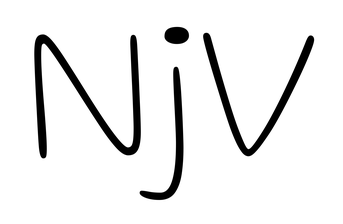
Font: Gluten_Thin